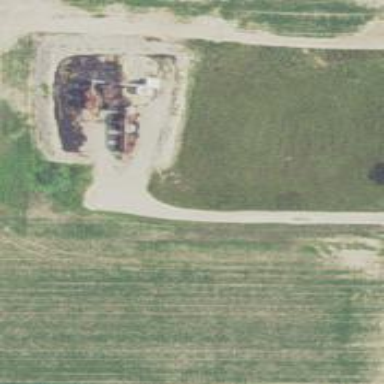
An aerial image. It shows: Storage tank that is man-made.